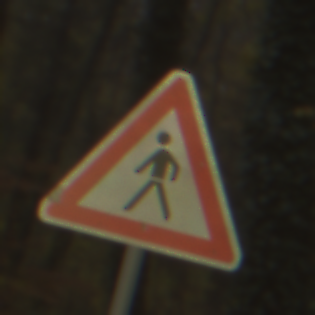
Verkehrszeichen: FussgaengerRechts
Umgebung: Outdoor, Nature
Tageszeit: MorningAfternoon
Wetter: Overcast
Licht: Natural
Jahreszeit: Autumn
Kontrast: LowContrast